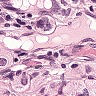
Metastatic tissue present: yes